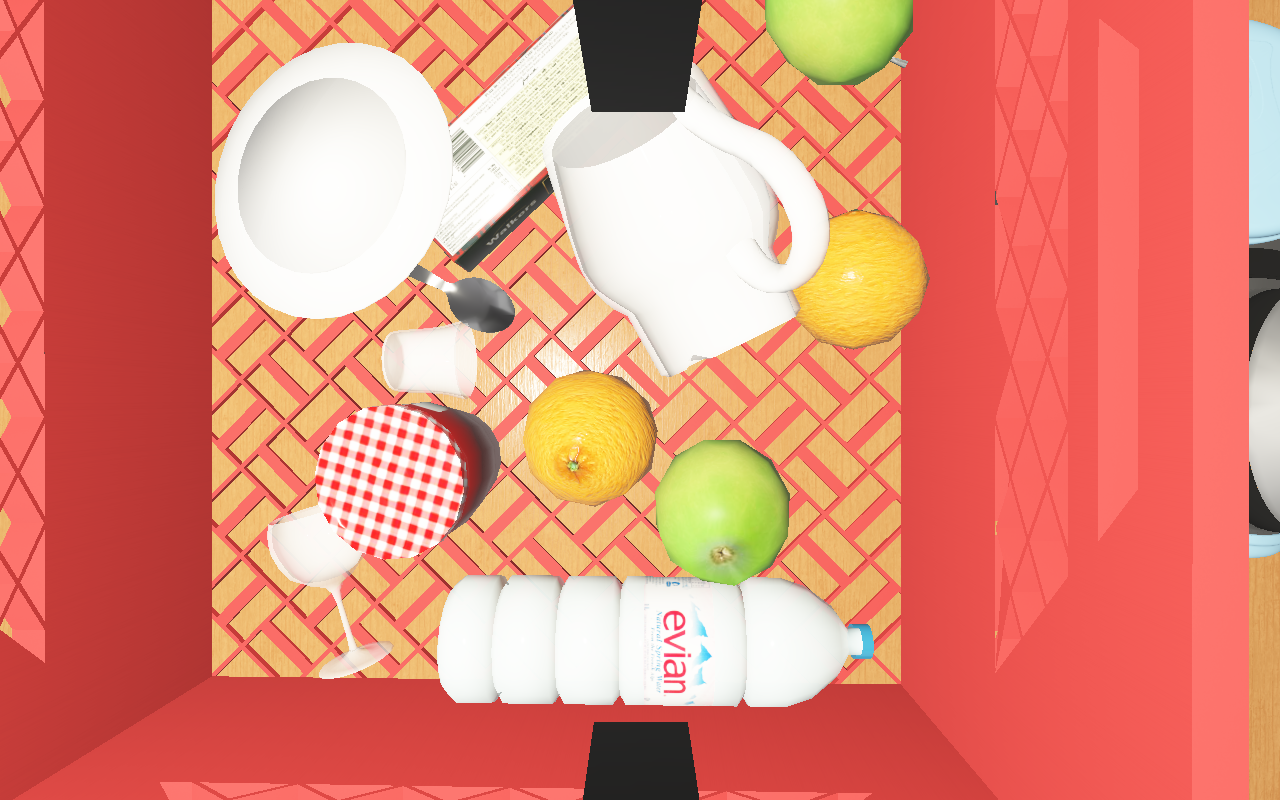
Objects in the scene:
carafe
water bottle
orange
spoon
plate
wineglass
honey jar
cereal box